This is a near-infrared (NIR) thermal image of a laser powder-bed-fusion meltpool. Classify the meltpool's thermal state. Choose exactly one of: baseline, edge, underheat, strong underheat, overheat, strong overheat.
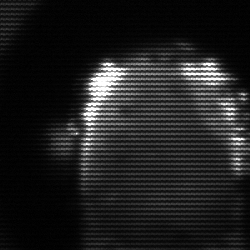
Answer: baseline